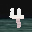
Label: 4